Question: I'm very sure that my app is not in Development Mode !
but the problem is still occur.
Has any good idea ?
below is the setting of my fb app.

when I use Fb.Login() method, and scope the permission that I needed.
I found the problem that when I use account ( this account is also the fb app admin )
to login, everything is be work including login dialog and oauth dialog ,
but when I use another account ( General account )
the login dialog is work but OAuth Dialog is not work .
I've tried another account ( General account ), it had the same situation,
Only when I use the account which is also the fb app owner account would be work.
Any Ideas ?
Below is the code...
'''
FB.login(function (response) {
if (response.authResponse) {
alert('success !') ;
} else {
alert(' faild ! ');
}
}, { scope: "publish_actions" });
'''
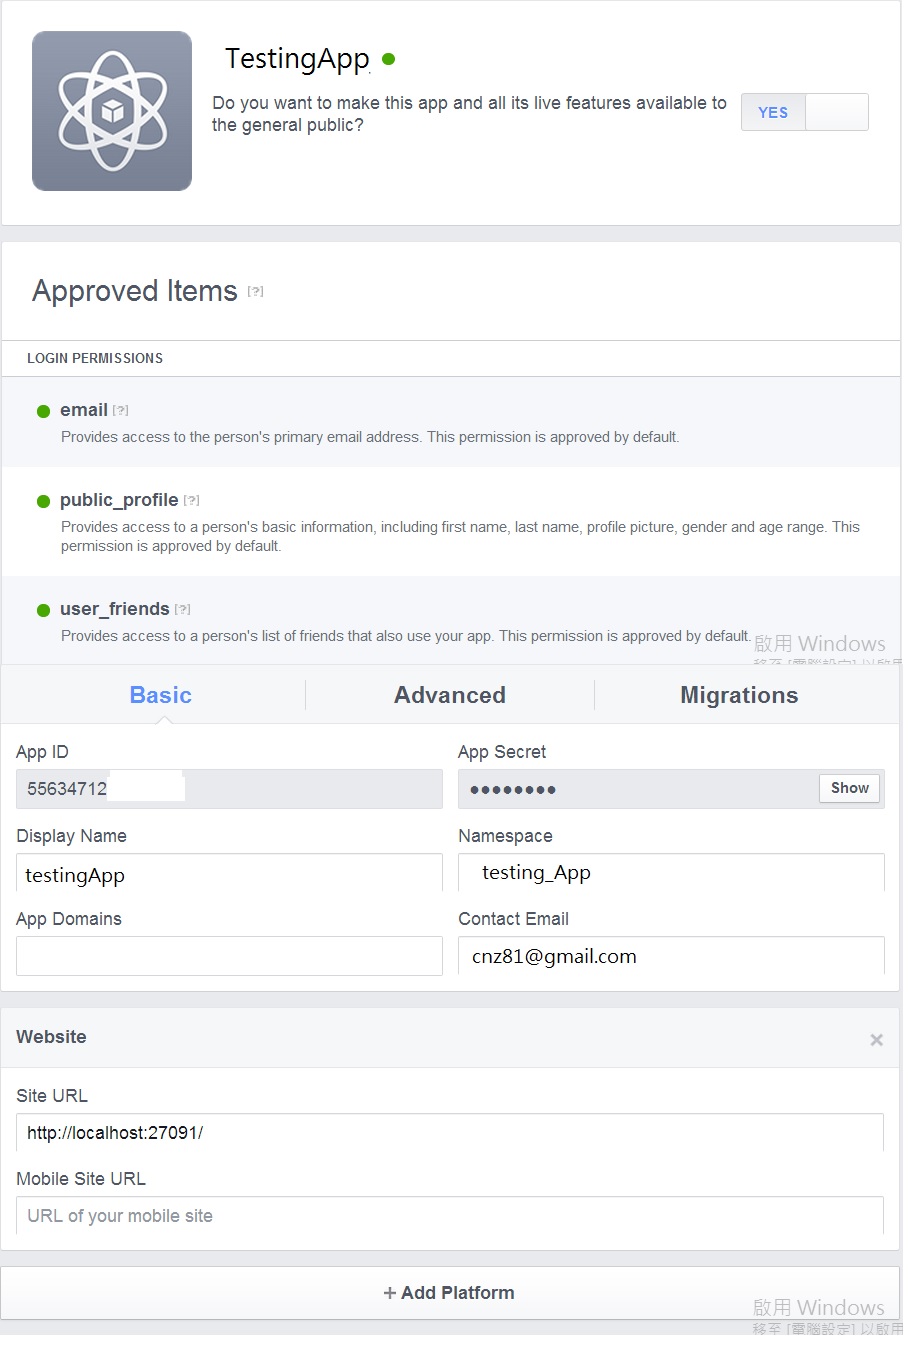
Answer: Probably because your App is not on a real server but on "localhost". Try uploading it to a real server (with a public domain) and add the domain to the "App Domains" field too.
Also, keep in mind that 'publish_actions' will only work for Users with a role in the App Settings. For other Users, you need to go through a review process now: <URL>
Basic login should still work without approval, but 'publish_actions' will not be included without review.